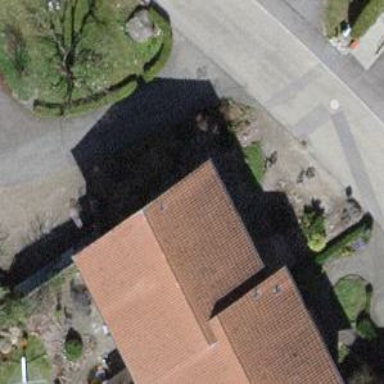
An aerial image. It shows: Semi-detached house.